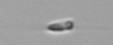
Label: flagellate_morphotype3